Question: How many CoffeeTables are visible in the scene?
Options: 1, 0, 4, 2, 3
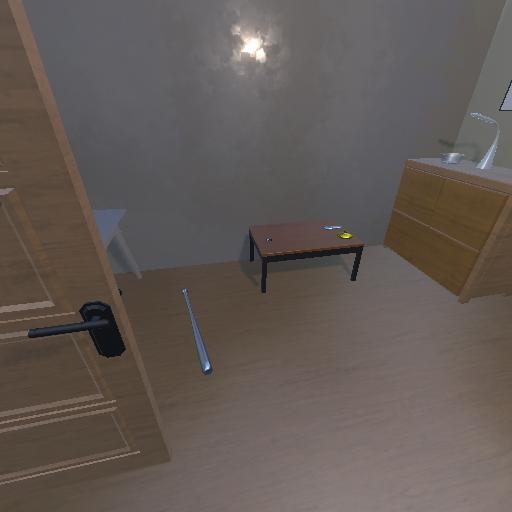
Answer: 1